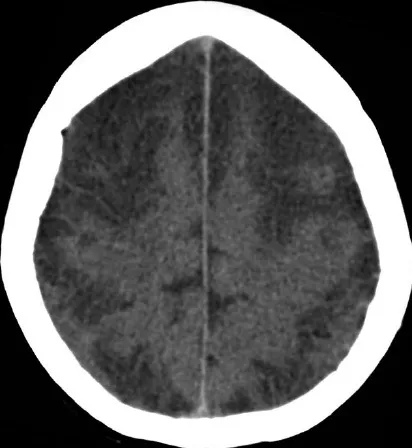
CT brain with contrast, day 5 in ICU.
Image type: radiology (ct)